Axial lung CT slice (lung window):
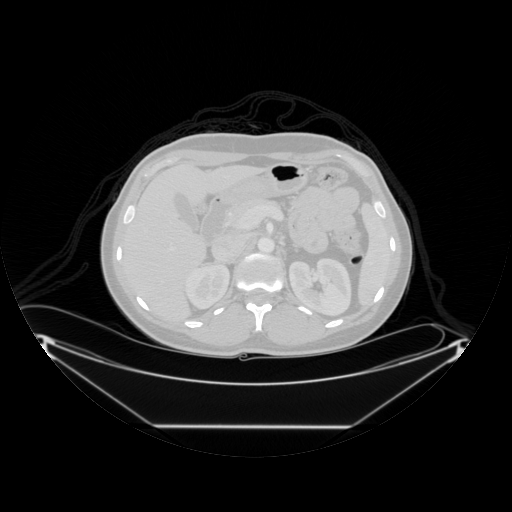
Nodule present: no